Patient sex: F
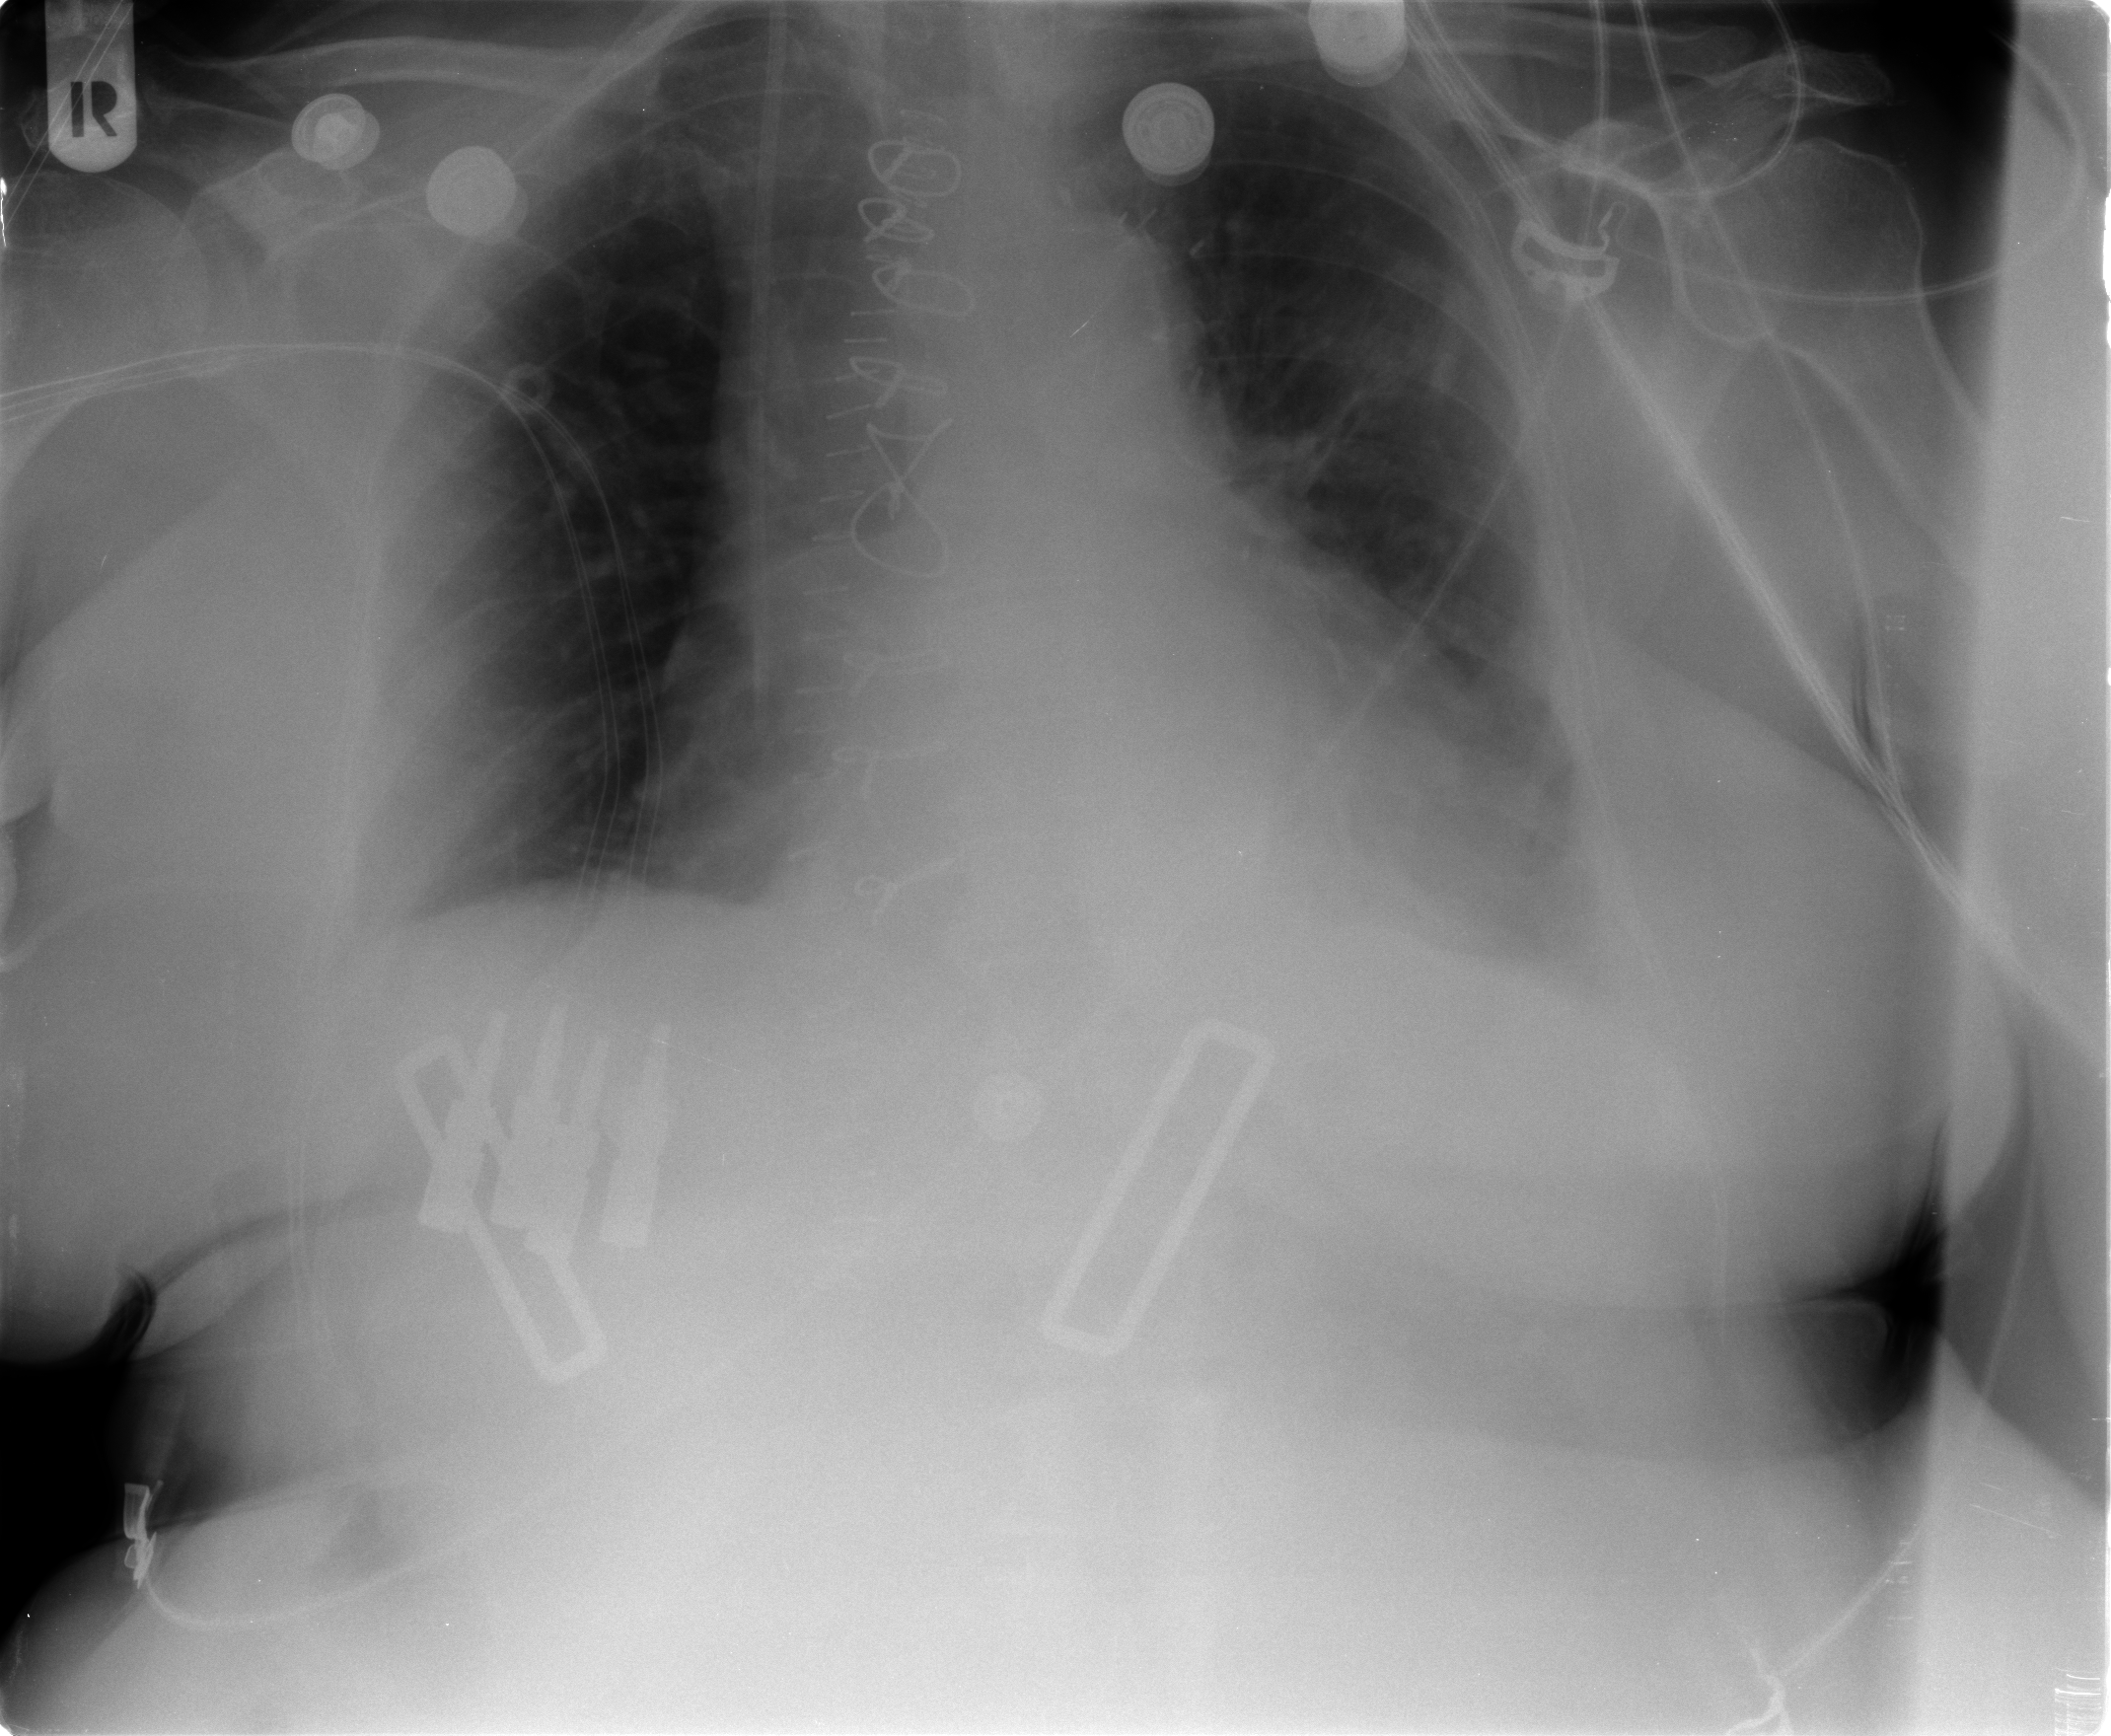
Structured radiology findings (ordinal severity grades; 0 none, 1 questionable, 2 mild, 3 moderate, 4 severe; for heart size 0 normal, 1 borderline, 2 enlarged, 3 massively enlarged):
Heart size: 2
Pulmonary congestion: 2
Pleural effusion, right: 0
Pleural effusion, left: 1
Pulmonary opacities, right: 0
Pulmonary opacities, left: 0
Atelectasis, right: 1
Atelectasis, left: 2